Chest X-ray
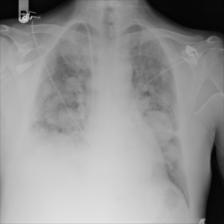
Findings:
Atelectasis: negative
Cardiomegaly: negative
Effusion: negative
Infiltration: negative
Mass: negative
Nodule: negative
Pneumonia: negative
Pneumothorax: negative
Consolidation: negative
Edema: negative
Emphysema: negative
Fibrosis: negative
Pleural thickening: negative
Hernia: negative